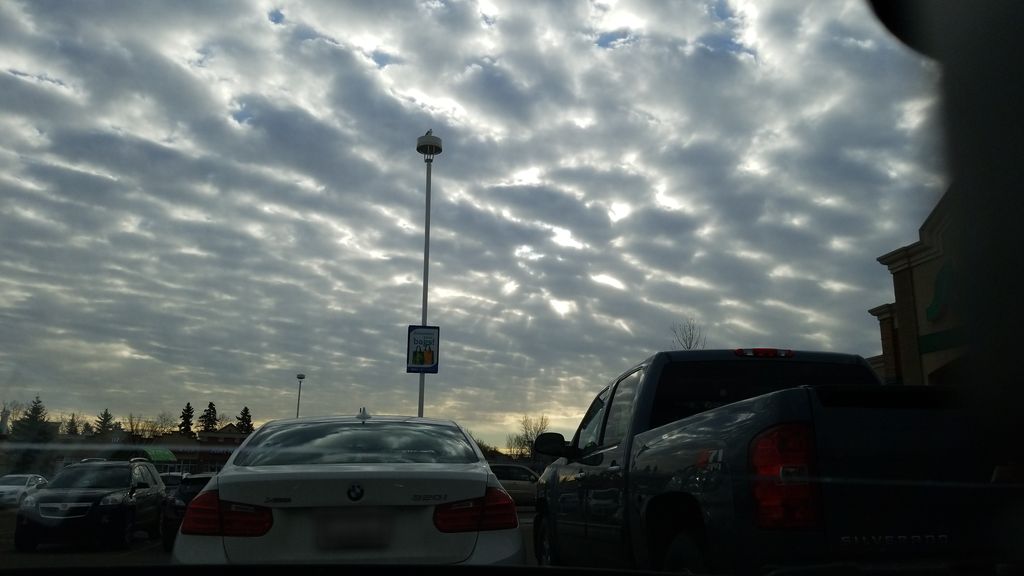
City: edmonton